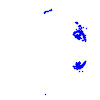
Particle: kaon